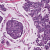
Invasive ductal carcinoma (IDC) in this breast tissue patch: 1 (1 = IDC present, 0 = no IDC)